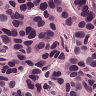
Metastatic tissue present: yes